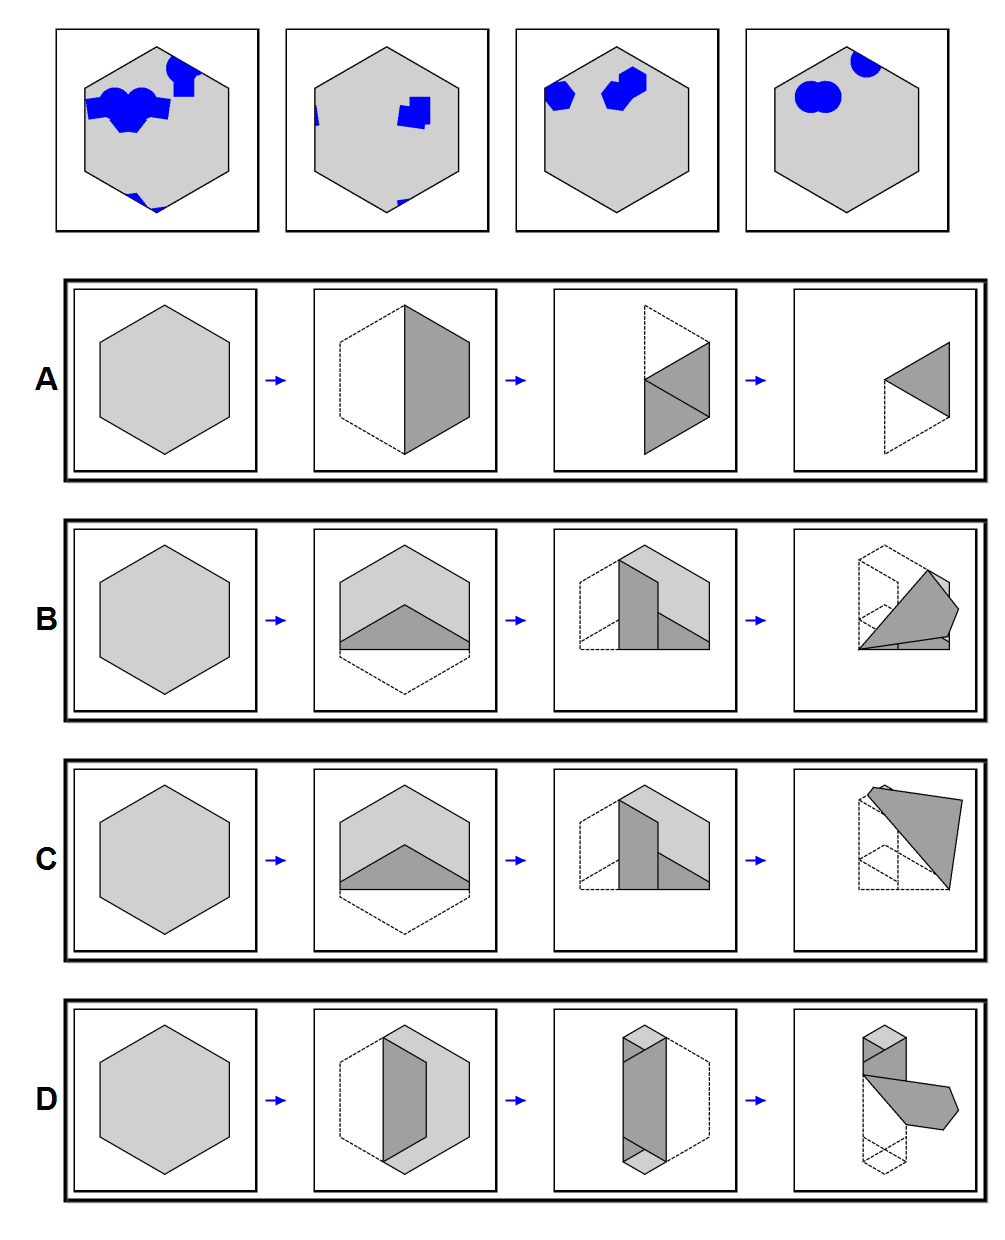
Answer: C